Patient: sex F, age 56
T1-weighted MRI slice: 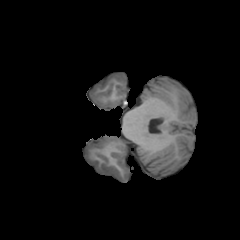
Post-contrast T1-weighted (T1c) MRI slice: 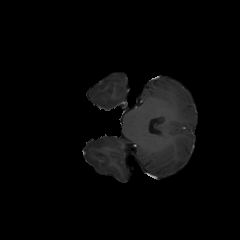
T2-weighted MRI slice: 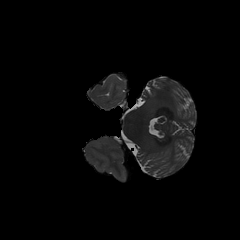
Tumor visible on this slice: no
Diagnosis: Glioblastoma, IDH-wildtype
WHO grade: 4